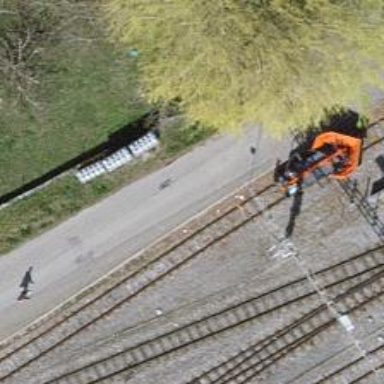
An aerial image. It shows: Narrow-gauge railway with one track passing through yard.